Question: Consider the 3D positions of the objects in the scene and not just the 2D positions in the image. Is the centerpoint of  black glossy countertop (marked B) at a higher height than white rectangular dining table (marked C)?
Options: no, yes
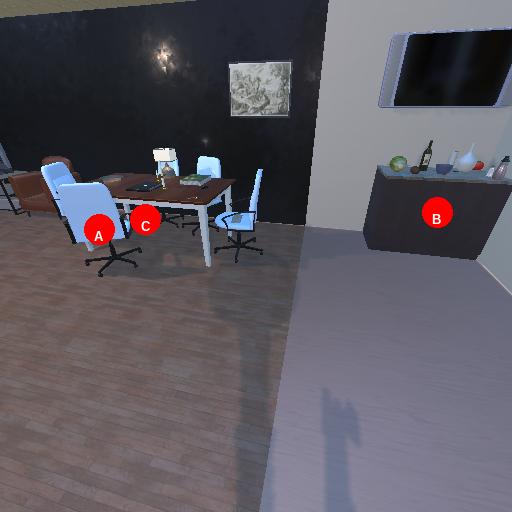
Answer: no